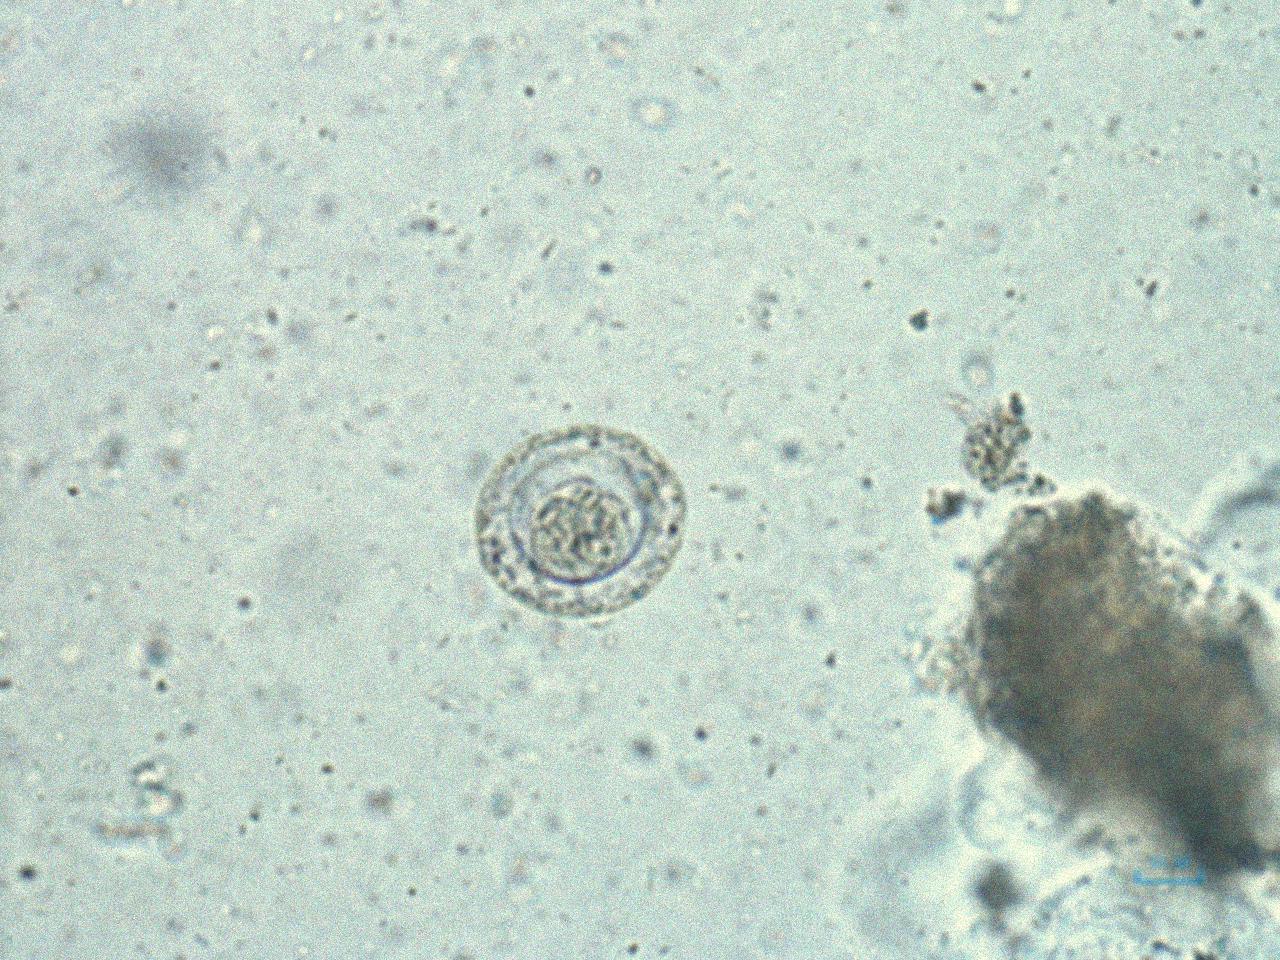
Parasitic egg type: Hymenolepis nana